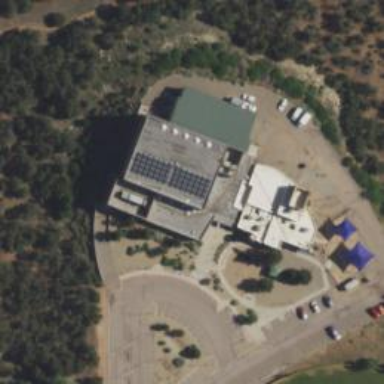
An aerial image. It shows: Generator is pictured.